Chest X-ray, PA view. Patient: 34 years old, sex M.
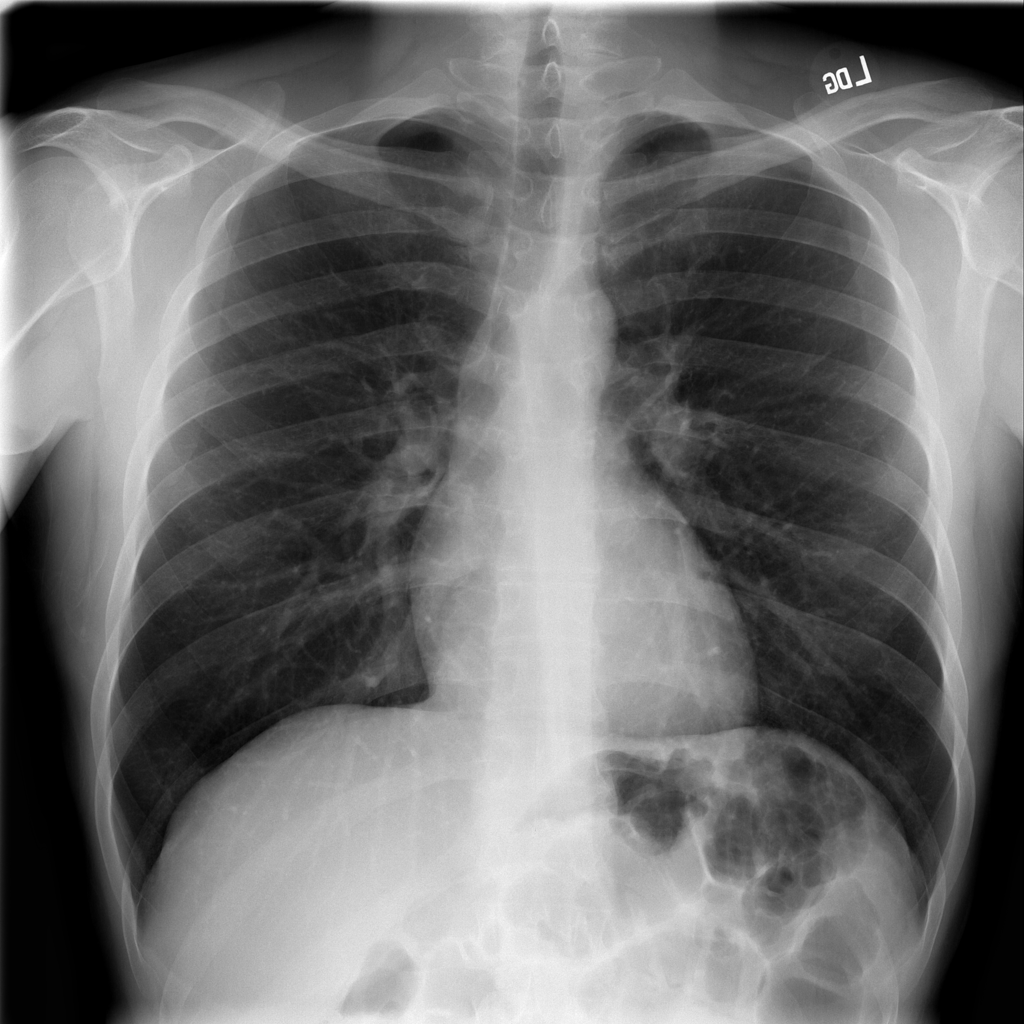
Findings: No Finding